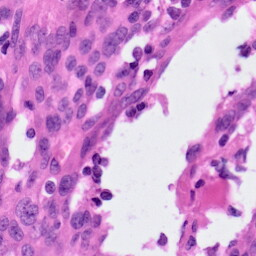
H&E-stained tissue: Ovarian